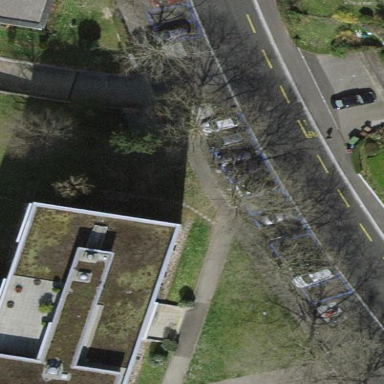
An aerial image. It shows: Apartment building with flat roof.